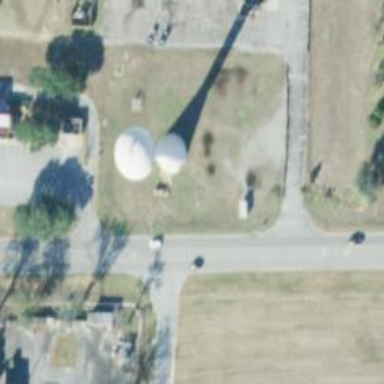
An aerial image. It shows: Water tower that is man-made.